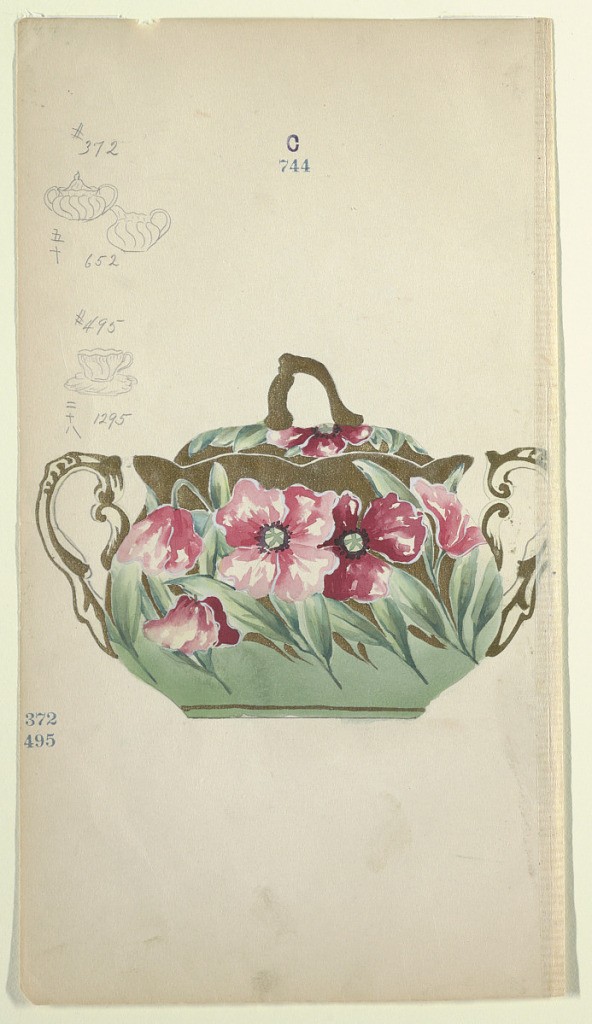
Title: Design for a Sugar Bowl
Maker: Noritake, Japan and New York, New York, USA
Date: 1880–1910
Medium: Brush and watercolor, gold gouache, graphite on cream paper
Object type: Drawing
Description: Design for a sugar bowl with two looped handles; lid has a linked finial. Bowl's rim is scalloped; large pink peonies (flowers) against gold and green ground. In graphite, three tableware designs with numbers and Japanese characters.